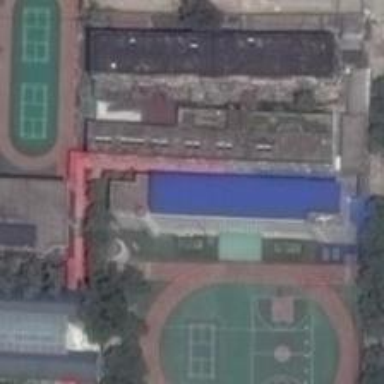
Two oval-shaped stadiums, including a slender one and a round one, all nestled in densely populated areas .